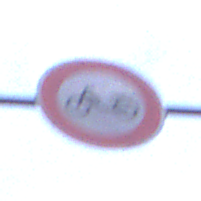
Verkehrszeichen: VerbotMofas
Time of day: SunriseSunset
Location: Outdoor (Urban)
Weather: PartlyCloudy
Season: NotSpecified
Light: Natural